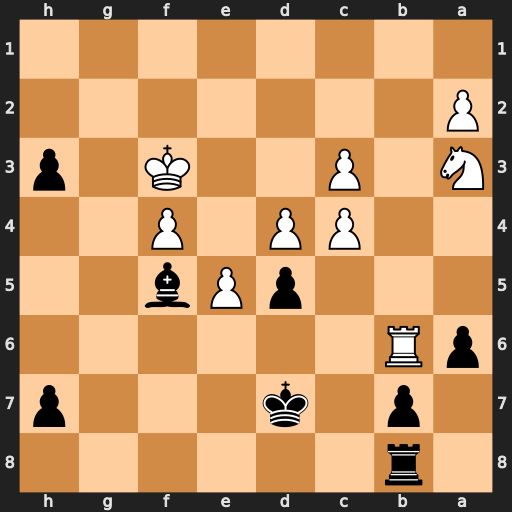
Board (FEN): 1r6/1p1k3p/pR6/3pPb2/2PP1P2/N1P2K1p/P7/8
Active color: b
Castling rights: -
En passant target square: -
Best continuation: Rg8 cxd5 h5